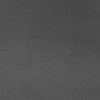
Atmospheric dust classification: dusty